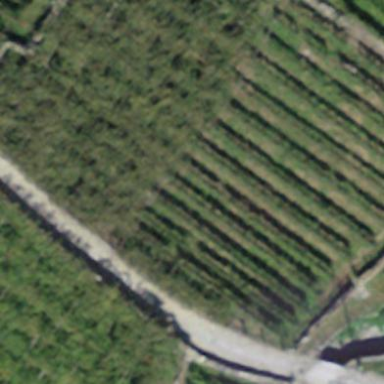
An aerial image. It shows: Vineyard growing grapes.